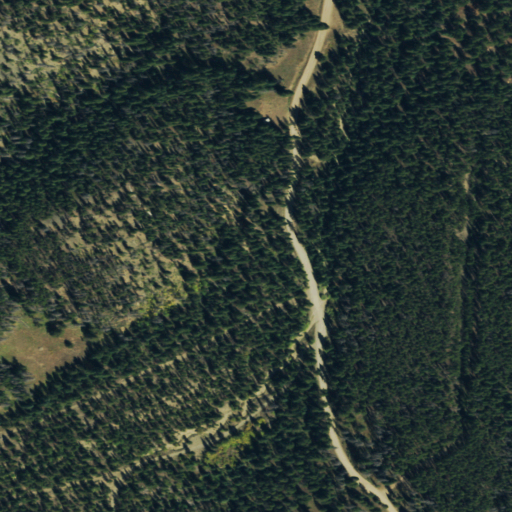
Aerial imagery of valley in Colorado named Georgia Gulch containing only evergreen forest